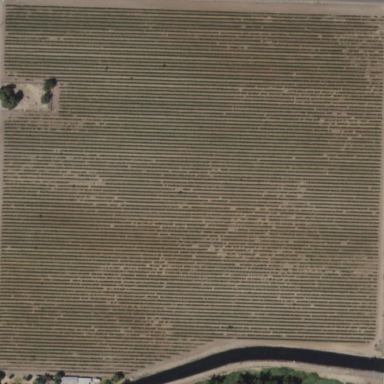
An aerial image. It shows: Vineyard.